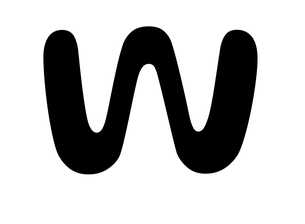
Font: Gluten_Regular